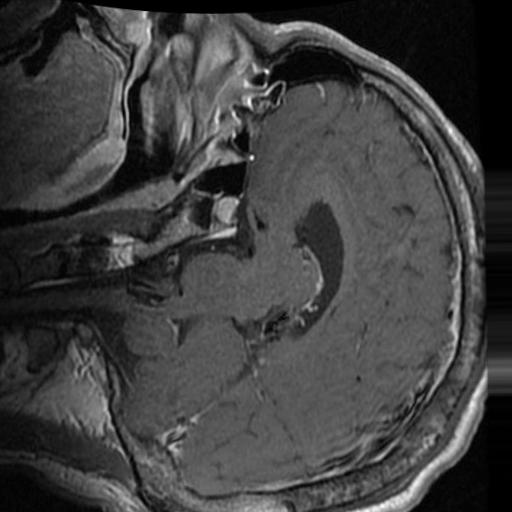
Label: brain_tumor